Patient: sex M, age 57
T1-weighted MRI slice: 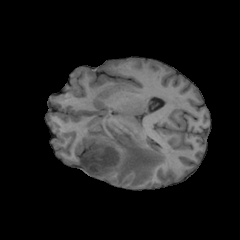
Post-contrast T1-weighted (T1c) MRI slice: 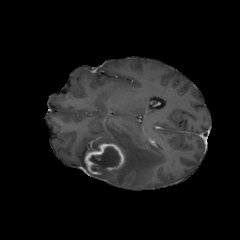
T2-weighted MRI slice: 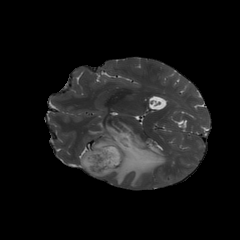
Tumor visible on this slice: yes
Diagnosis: Glioblastoma, IDH-wildtype
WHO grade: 4